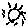
Label: sun